Question: It shows dark shade on the right side of navigation bar on adding background image.[]
//code for setting background image
'''
self.navigationController?.navigationBar.setBackgroundImage(UIImage(named: "top-bg"), forBarMetrics: .Default)
'''

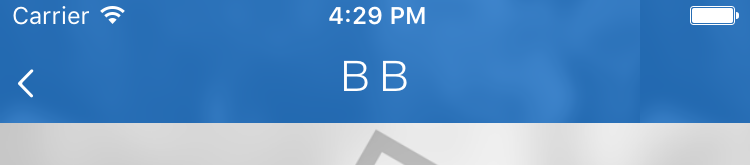
Answer: IMO, the image in the background is small and it is repeating itself.
As you can see the left side of the image is dark and when images finishes, it begins with dark shade.
Try this code:
'''
UINavigationBar.appearance().setBackgroundImage(UIImage(named: "image")!.resizableImageWithCapInsets(UIEdgeInsetsMake(0, 0, 0, 0), resizingMode: .Stretch), forBarMetrics: .Default)
'''